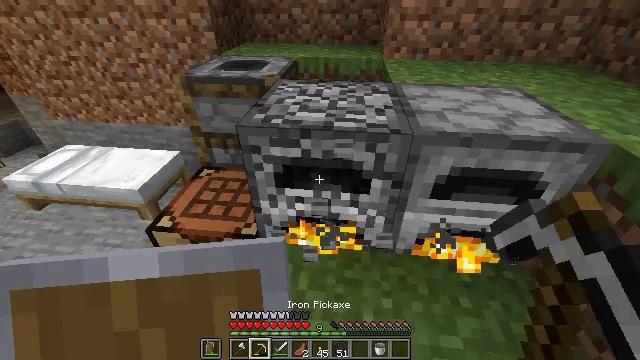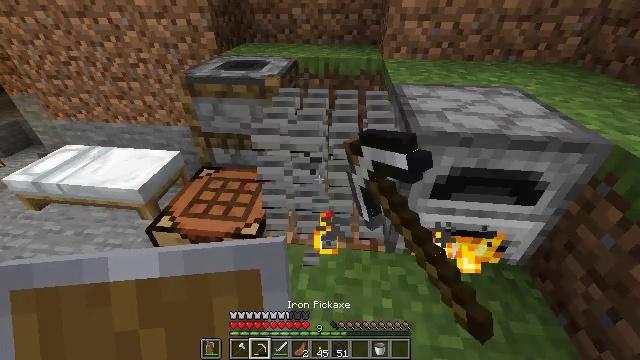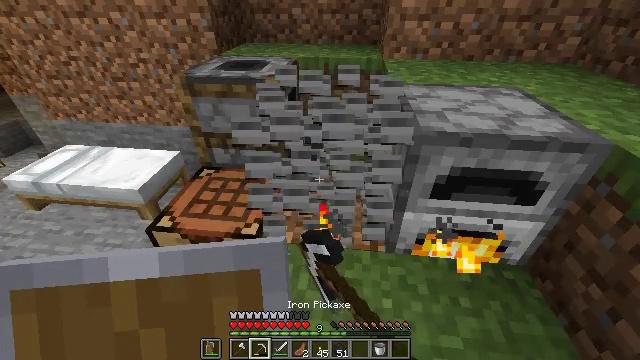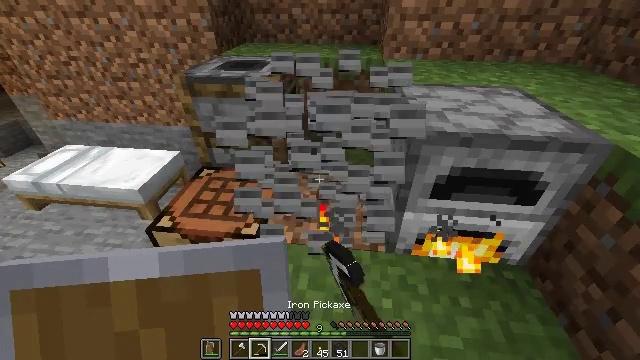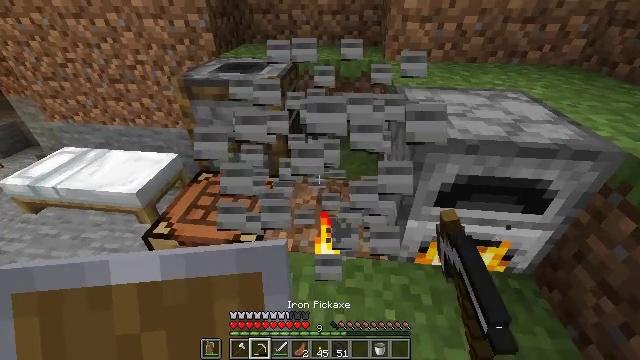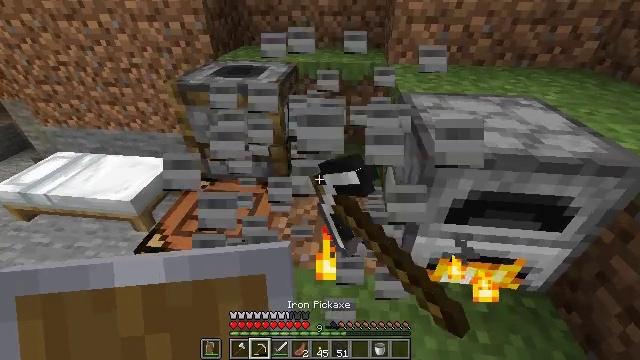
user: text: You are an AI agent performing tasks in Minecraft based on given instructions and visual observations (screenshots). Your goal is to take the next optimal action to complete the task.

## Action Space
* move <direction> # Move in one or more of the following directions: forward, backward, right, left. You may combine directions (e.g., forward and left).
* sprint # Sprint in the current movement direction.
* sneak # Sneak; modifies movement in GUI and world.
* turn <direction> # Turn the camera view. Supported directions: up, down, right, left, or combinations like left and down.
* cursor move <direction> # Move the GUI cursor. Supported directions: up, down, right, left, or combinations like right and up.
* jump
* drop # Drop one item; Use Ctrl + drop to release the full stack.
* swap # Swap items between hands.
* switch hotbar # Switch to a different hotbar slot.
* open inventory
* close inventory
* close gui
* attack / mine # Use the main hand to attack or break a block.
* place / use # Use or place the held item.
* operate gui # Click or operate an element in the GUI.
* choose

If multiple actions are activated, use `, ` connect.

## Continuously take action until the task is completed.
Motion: motion action
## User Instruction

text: Reclaim the furnace for later use.
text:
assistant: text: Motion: attack / mine
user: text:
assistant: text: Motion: attack / mine
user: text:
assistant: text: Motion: attack / mine
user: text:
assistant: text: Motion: move forward, attack / mine
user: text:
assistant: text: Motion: move forward, attack / mine
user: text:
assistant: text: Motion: attack / mine